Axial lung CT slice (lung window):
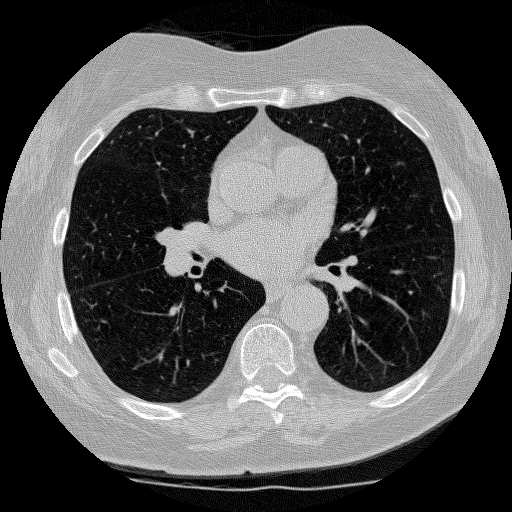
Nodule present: no